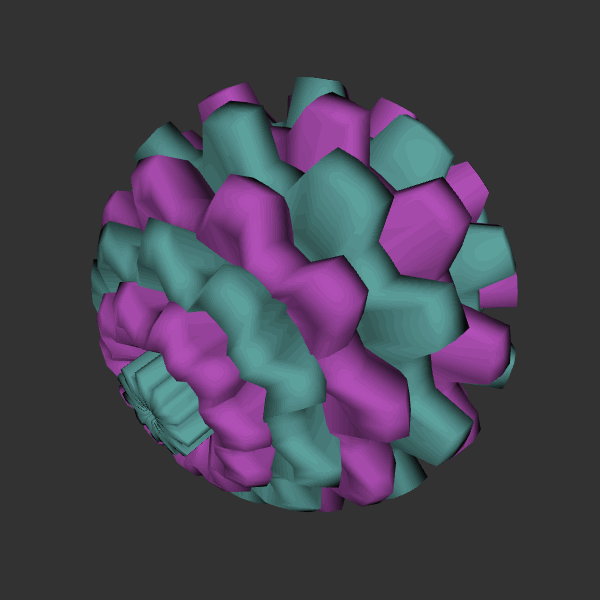
Background: dark